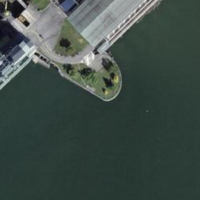
EUNIS habitat code: 15
Species observed at this site:
Chroicocephalus ridibundus
Tachybaptus ruficollis